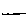
Label: line